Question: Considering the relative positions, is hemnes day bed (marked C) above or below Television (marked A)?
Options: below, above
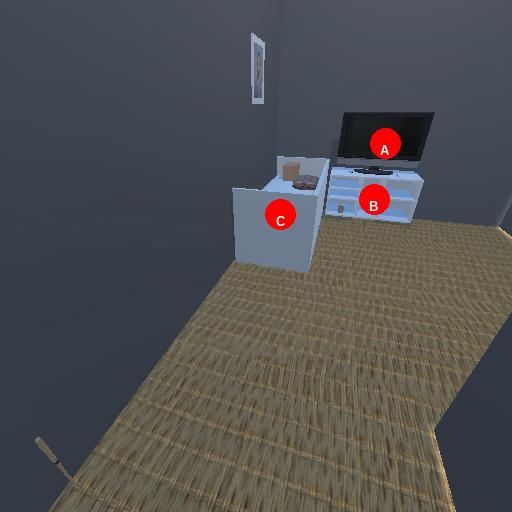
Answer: below